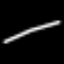
Label: line